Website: bh-photo
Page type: customer-info-address
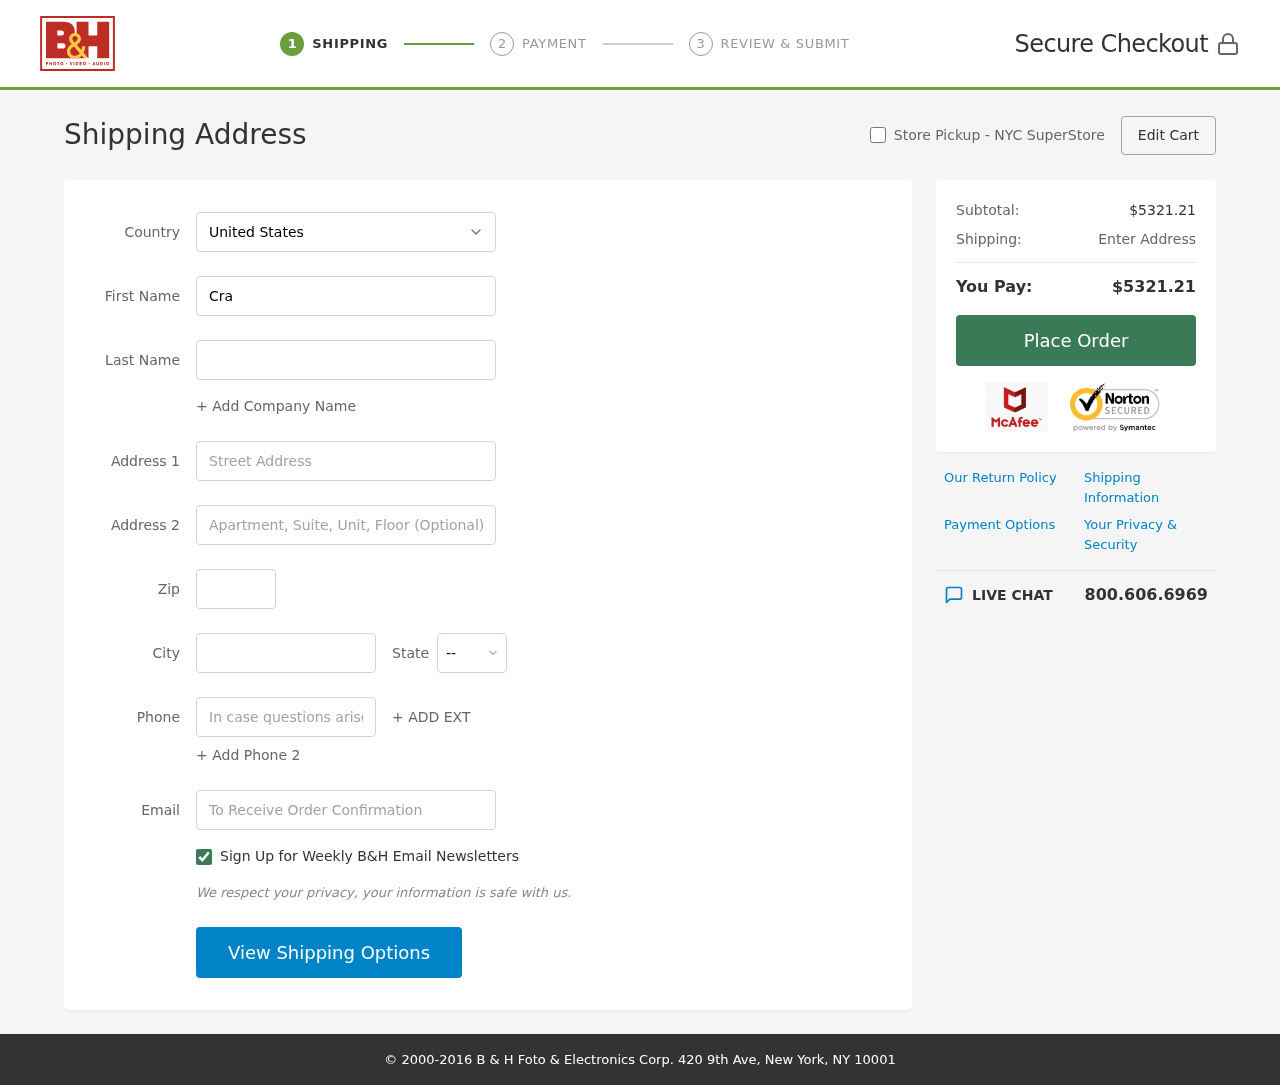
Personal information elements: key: PII_CITY
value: Rhondaland
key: PII_COUNTRY
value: United States
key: PII_EMAIL
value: craig.jacobs@hotmail.com
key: PII_FIRSTNAME
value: Craig
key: PII_LASTNAME
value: Jacobs
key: PII_PHONE
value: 4798442270
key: PII_POSTCODE
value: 75115
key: PII_STATE_ABBR
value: MS
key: PII_STREET
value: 879 Anderson Route
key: PII_STREET2
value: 657 Lane Glen
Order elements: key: ORDER_SUBTOTAL
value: $5321.21
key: ORDER_TOTAL
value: $5321.21